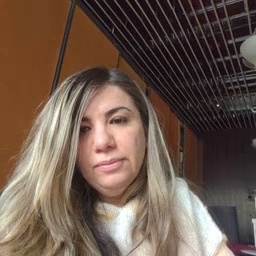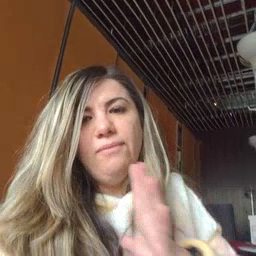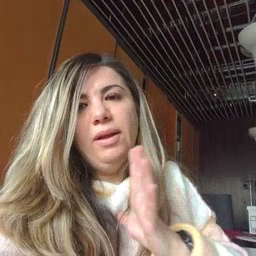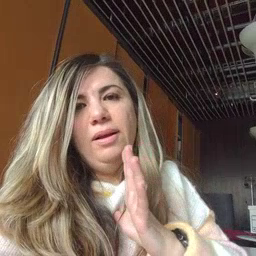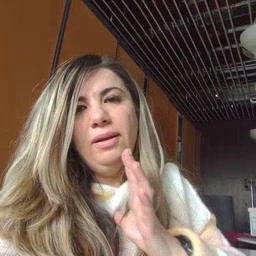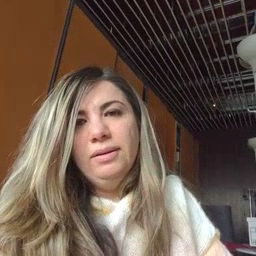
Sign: fine